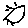
Label: sun